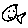
Label: fish